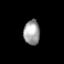
Tissue: lung
Cell type: T cells
Senescence score: 0.207
Nuclear area (px): 388
Mean DAPI intensity: 160.137